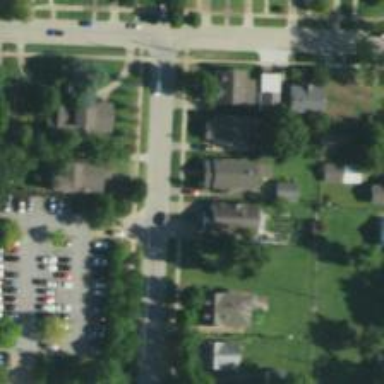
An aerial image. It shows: Residential road with separate sidewalk.